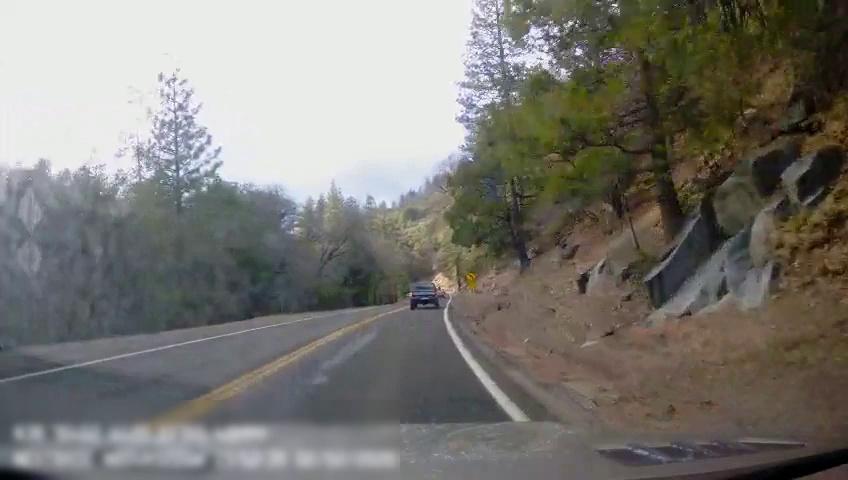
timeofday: Day
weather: Sunny
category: Drivable Space
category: Vehicles | Truck
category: Lanes | Current Lane
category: Lanes | Opposite Lane
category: Lanes | Opposite Lane
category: Lanes | Opposite Lane
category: Traffic | Signs